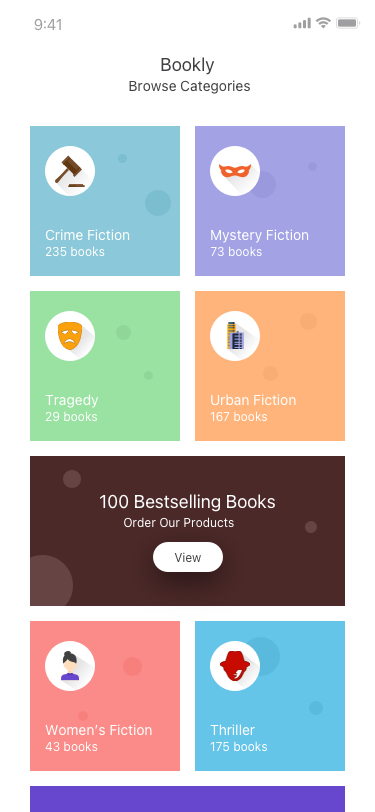
Text in this UI design:
Bookly
Browse Categories
Crime Fiction
235 books
Mystery Fiction
73 books
Tragedy
29 books
Urban Fiction
167 books
100 Bestselling Books
Order Our Products
View
Women’s Fiction
43 books
Thriller
175 books